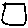
Label: square